Question: Example... not sure what I am doing wrong...
<URL>

'''
#include <QtGui/QApplication>
#include "mainwindow.h"
#include <QtDeclarative/QDeclarativeView>
#include <QtDeclarative/QDeclarativeEngine>
#include <QtDeclarative/QDeclarativeComponent>
#include <QtDeclarative/QDeclarativeContext>
#include <QDebug>
int main(int argc, char *argv[])
{
QDeclarativeEngine engine;
QDeclarativeComponent component(&engine, "MyItem.qml");
QObject *object = component.create();
QVariant returnedValue;
QVariant msg = "Hello from C++";
QMetaObject::invokeMethod(object, "myQmlFunction",
Q_RETURN_ARG(QVariant, returnedValue),
Q_ARG(QVariant, msg));
qDebug() << "QML function returned:" << returnedValue.toString();
delete object;
}
'''
---
'''
// MyItem.qml
import QtQuick 1.0
Item {
function myQmlFunction(msg) {
console.log("Got message:", msg)
return "some return value"
}
}
'''
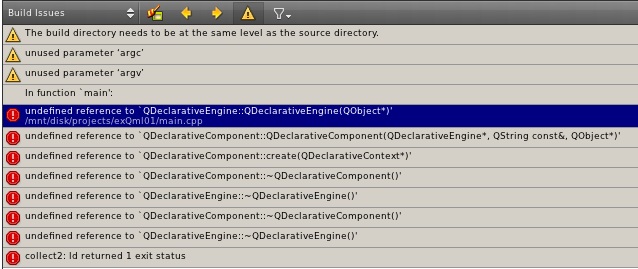
Answer: Use QT += declarative. Note you do not need to add "core" and "gui" even though QtCreator may autogenerate those a bit uselessly. Note, you also had the mainwindow.h included from the main.cpp without any use of it, so I removed that below, too. This builds fine for me:
### main.pro
'''
TEMPLATE = app
SOURCES += main.cpp
QT += declarative
'''
### main.cpp
'''
#include <QtGui/QApplication>
#include <QtDeclarative/QDeclarativeView>
#include <QtDeclarative/QDeclarativeEngine>
#include <QtDeclarative/QDeclarativeComponent>
#include <QtDeclarative/QDeclarativeContext>
#include <QDebug>
int main(int argc, char *argv[])
{
QDeclarativeEngine engine;
QDeclarativeComponent component(&engine, "MyItem.qml");
QObject *object = component.create();
QVariant returnedValue;
QVariant msg = "Hello from C++";
QMetaObject::invokeMethod(object, "myQmlFunction",
Q_RETURN_ARG(QVariant, returnedValue),
Q_ARG(QVariant, msg));
qDebug() << "QML function returned:" << returnedValue.toString();
delete object;
}
'''
Then just run 'qmake && (n)make/jom' for a test.